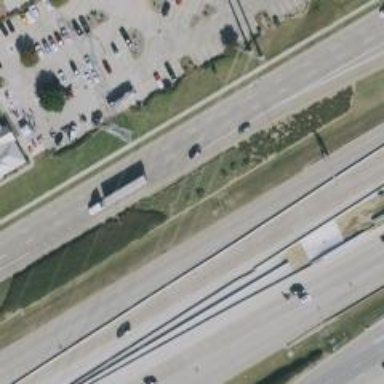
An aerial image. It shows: Secondary road with frontage road.